Question: I have an app in the App Store that is giving the following error message:
> SIGSEGV in main.m line 15
'''
int main(int argc, char *argv[])
{
@autoreleasepool {
return UIApplicationMain(argc, argv, nil, NSStringFromClass([AppDelegate class])); <-- line 15
}
}
'''
The pertinent user's particulars are:

and this is the stack trace:
'''
0 libobjc.A.dylib 0x3b446b26 0x3b443000 + 15142
1 UIKit 0x3376c03b 0x33549000 + <PHONE>
2 UIKit 0x3376bf43 0x33549000 + <PHONE>
3 UIKit 0x3367132b 0x33549000 + <PHONE>
4 UIKit 0x33724253 0x33549000 + <PHONE>
5 UIKit 0x335d4971 0x33549000 + 571761
6 UIKit 0x3354c473 0x33549000 + 13427
7 CoreFoundation 0x30dae1d5 <redacted> + 20
8 CoreFoundation 0x30dabb79 <redacted> + 284
9 CoreFoundation 0x30dabebb <redacted> + 730
10 CoreFoundation 0x30d16ce7 CFRunLoopRunSpecific + 522
11 CoreFoundation 0x30d16acb CFRunLoopRunInMode + 106
12 GraphicsServices 0x359e4283 GSEventRunModal + 138
13 UIKit 0x335b8a41 UIApplicationMain + 1136
14 SalonBook 0x0006c0f5 main (main.m:15) + 28917
'''
Any ideas of where to start looking for the cause of this error?
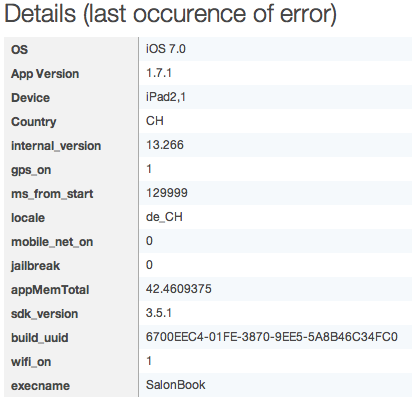
Answer: Your app is hitting a <URL>, or a memory access violation. A 42 MB memory footprint sounds large, based on the jettison logs I have seen from my own devices in the past year or so. I don't know anything about your app, what kind of resources it has in memory, etc. There's a range of memory problems your app could have:
- - -
The goals I recommend you achieve with your app:
- - - - -
The starting point for investigating this problem is to run Xcode's analyzer via the menu item. This will detect and report known causes of memory access errors. If you are not using Automatic Reference Counting, it will also report potential memory leaks. As of this writing, I don't believe the analyzer helps with retain cycles.
Next, simply use your app on a device, running via Xcode, and watch the memory footprint. As you navigate through the app and/or use more features, is memory usage simply growing and never shrinking? Identify any scenarios that cause large increases in memory footprint. Again, I don't know your app, so I don't know how to provide more specific guidance at this point.
A retain cycle can be evident if you use the allocations instrument in Apple's <URL> app. You run this via the menu item. Instruments allows you to browse allocations by object type, size, count, etc. and allows you to see call stacks for individual objects so you know how they were created. You might find that some allocations jump out at you, e.g. "What is this image that's 4 MB?" or "Why does the app have 8000 NSArray objects?" Another task that Instruments helps with here is providing generations. The "Mark Generation" button lets you place markers at key points within a workflow. Before and after the workflow is performed, you will see the amount of memory growth in that timespan, and you can drill down into the call stacks to see what is getting allocated and how.
If you have questions about any of this, please leave a comment and I'll follow up when able.